Question: The UI I am working on displays a panel which lets a user select a movie and play. There are controls to play, pause, etc.
The layout seems to look the way I want. The panel uses a GridBagLayout. Row 2 displays a text area for status messages and row 3 displays a panel with buttons and a progress bar.
The problem I am running into is that when I have too many lines of text in the text area, the buttons in row 3 wrap around. This is irrespective of the height of the outer frame.
The height in row 2 is affecting the width in row 3. I don't understand this behavior. I am wondering if someone can tell me what is it that I am doing wrong and how I can fix it? I have attached the code.
On a slightly different topic, if you are looking at the code, can you also suggest a way to leave a margin between the bottom-most component and the outermost panel?
Thank you in advance for your help.
Regards,
Peter
'''
private static JButton CreateImageButton(String fileName) {
JButton retVal = new JButton("xxx");
return retVal;
}
public MoviePanel() {
this.setLayout(new GridBagLayout());
this.setBackground(Color.WHITE);
JButton btnRefresh = CreateImageButton("refresh.png");
GridBagConstraints c = new GridBagConstraints();
c.gridx=0;
c.gridy=0;
c.fill = GridBagConstraints.NORTH;
c.insets.left = 10; c.insets.right = 10; c.insets.top = 10;
this.add(btnRefresh, c);
JComboBox cbMovieList = new JComboBox();
c = new GridBagConstraints();
c.gridx = 1;
c.gridy = 0;
c.fill = GridBagConstraints.HORIZONTAL;
c.insets.right = 10; c.insets.top = 10;
c.weightx = 1.0;
this.add(cbMovieList, c);
JButton btnAuthorize = new JButton("Get Info");
c = new GridBagConstraints();
c.gridx = 1;
c.gridy = 1;
c.anchor = GridBagConstraints.WEST;
c.insets.top = 10;
this.add(btnAuthorize, c);
JTextArea txtInfo = new JTextArea();
txtInfo.setFont( new Font("SansSerif", Font.BOLD, 12));
txtInfo.setBackground(Color.cyan);
// txtInfo.setText("abc
def");
txtInfo.setText("abc
def
ghi
jkl
mno
pqr
stu
vwx
yz");
c = new GridBagConstraints();
c.gridx = 1;
c.gridy = 2;
c.anchor = GridBagConstraints.NORTHWEST;
c.weighty = 1.0;
c.insets.top = 10;
this.add(txtInfo, c);
JPanel controllerOuter = new JPanel();
controllerOuter.setLayout(new BoxLayout(controllerOuter, BoxLayout.Y_AXIS));
controllerOuter.setBorder(BorderFactory.createRaisedBevelBorder());
FlowLayout controllerLayout = new FlowLayout(FlowLayout.CENTER);
controllerLayout.setHgap(0);
JPanel controller = new JPanel(controllerLayout);
controller.setBorder(new EmptyBorder(10, 10, 10, 10));
Dimension dim = new Dimension(60, 40);
JButton btnPlay = CreateImageButton("play.png");
btnPlay.setPreferredSize(dim);
controller.add(btnPlay);
JButton btnPause = CreateImageButton("pause.png");
btnPause.setPreferredSize(dim);
controller.add(btnPause);
JButton btnStop = CreateImageButton("stop.png");
btnStop.setPreferredSize(dim);
controller.add(btnStop);
JButton btnForward = CreateImageButton("forward.png");
btnForward.setPreferredSize(dim);
controller.add(btnForward);
JComboBox cbAspectRatio = new JComboBox();
cbAspectRatio.setPreferredSize(new Dimension(100, 40));
cbAspectRatio.setBorder(new EmptyBorder(0, 10, 0, 0));
controller.add(cbAspectRatio);
controllerOuter.add(controller);
JProgressBar pbProgress = new JProgressBar(0, 100);
pbProgress.setPreferredSize(new Dimension(350, 40));
pbProgress.setBorder(new EmptyBorder(0, 10, 10, 10));
pbProgress.setValue(50);
pbProgress.setString("50/100");
pbProgress.setStringPainted(true);
pbProgress.setForeground(Color.BLUE);
pbProgress.setBorderPainted(true);
controllerOuter.add(pbProgress);
c = new GridBagConstraints();
c.gridx = 0;
c.gridy = 3;
c.gridwidth = 2;
c.weightx = 1.0;
this.add(controllerOuter, c);
}
'''

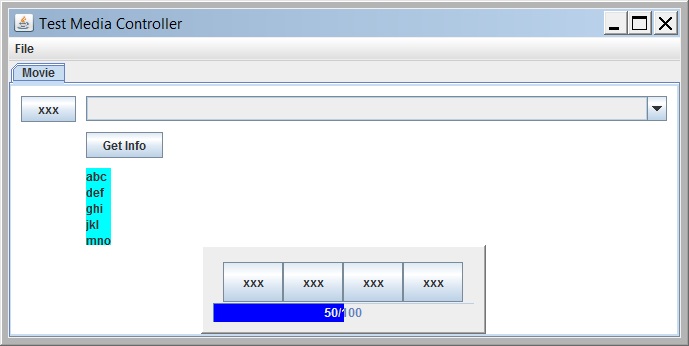
Answer: I see several things in your code:
1. You force the preferredSize of the JButton's. If possible, I would remove that because this will often get you more problems than solutions. If you want to force the preferredSize, you should also pay attention to set the minimum and maximum sizes as well, otherwise you get weird behaviour like the one you are observing
2. You use a BoxLayout to display the controls. While this is perfectly acceptable, BoxLayout also relies on min/max size to perform the layout, which you did not set.
3. You use imbricated layouts. This is fine too, but why not use only the GridBagLayout of your MoviePanel?
4. Usually TextAreas are wrapped in JScrollPane, in case the text is too big. You can also setLineWrap(true) on the TextArea, so that it does not go too far on the right. By setting rows/columns on the TextArea, you will define its preferreSize (to prevent it from depending of the text it contains).
5. On your GridBagConstraints, the fill property can only be: NONE, VERTICAL, HORIZONTAL or BOTH (You used VERTICAL for one of them). Also, it is not needed to recreate a new instance, you can reuse the same GridBagConstraint over and over, it is automatically cloned by the LayoutManager when you set the constraint for the component.
Now for the solutions, I found several:
1. When you add the contollerOuter, also specify c.fill = GridBagConstraints.HORIZONTAL; (This is the easiest way to solve your issues)
2. When you set the preferredSize of the JButtons, also force their minimumSize to the same value.
3. Use only the GridBagLayout to layout all components. (This would be my favorite)
4. Replace the FlowLayout by a BoxLayout with a X_AXIS.
Rember that GridBagConstraints properties :
- - - - -